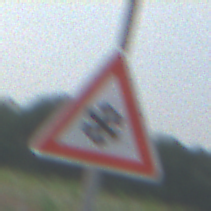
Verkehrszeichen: SchneeOderEisglaette
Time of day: SunriseSunset
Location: Outdoor (Nature)
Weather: PartlyCloudy
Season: NotSpecified
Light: Natural